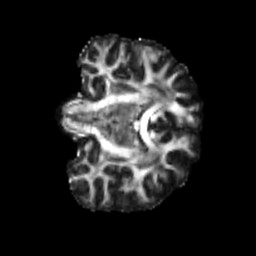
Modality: FA
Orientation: coronal
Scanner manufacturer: siemens
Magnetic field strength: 3 T
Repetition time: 4 s
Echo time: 0.0594 s